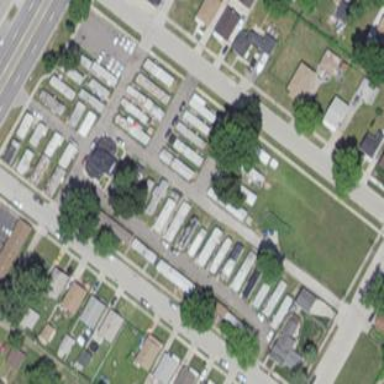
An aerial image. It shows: Residential area with mobile homes.